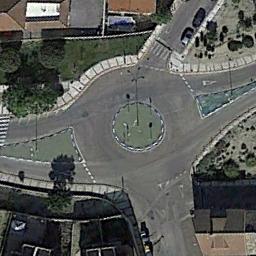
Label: roundabout